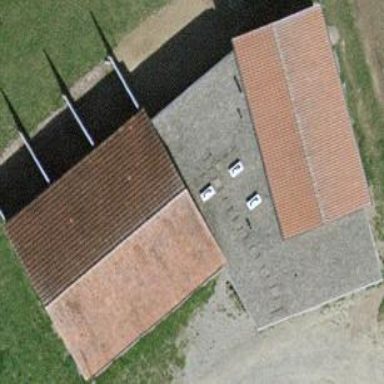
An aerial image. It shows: Building dedicated to shooting sports.